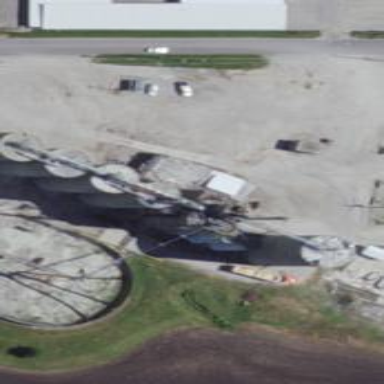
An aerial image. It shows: Silo.